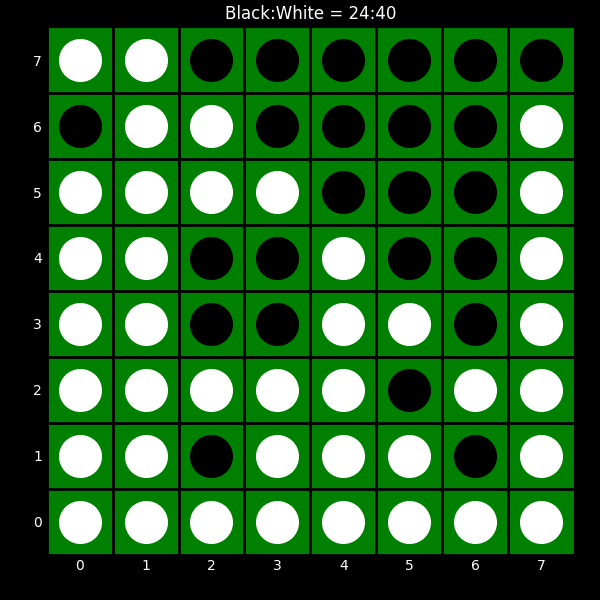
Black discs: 24
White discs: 40